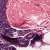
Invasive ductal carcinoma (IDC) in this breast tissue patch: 0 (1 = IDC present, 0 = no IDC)